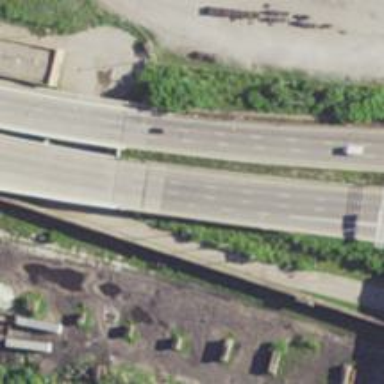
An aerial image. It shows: Motorway.